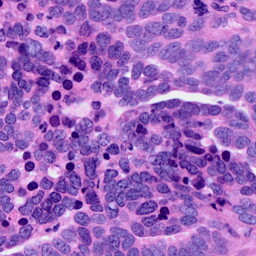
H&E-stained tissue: Ovarian